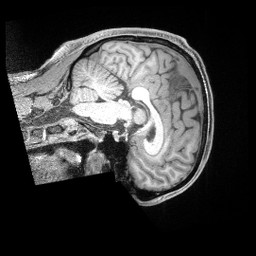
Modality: T1w
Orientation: sagittal
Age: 35
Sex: male
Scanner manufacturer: siemens
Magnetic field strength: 3 T
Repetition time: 2 s
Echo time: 0.00211 s